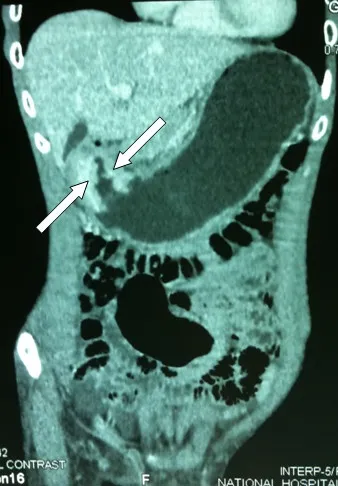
Contrast computed tomography reconstruction illustrating pyloric tumour (arrows) with consequent gastric outlet obstruction. No regional lymphadenopathy or distant metastases were noted.
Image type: radiology (ct)